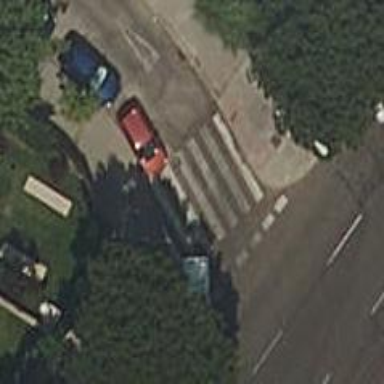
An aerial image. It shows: Uncontrolled road crossing.